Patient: sex M, age 72
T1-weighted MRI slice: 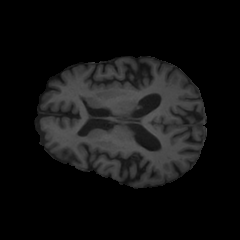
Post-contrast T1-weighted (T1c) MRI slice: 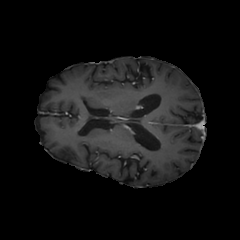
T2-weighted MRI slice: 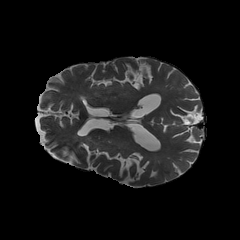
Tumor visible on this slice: no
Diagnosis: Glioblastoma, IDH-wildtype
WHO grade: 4